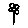
Label: flower